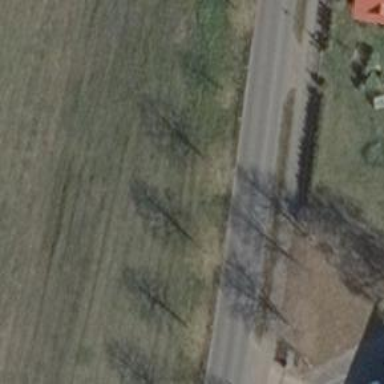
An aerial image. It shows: Avenue of trees.